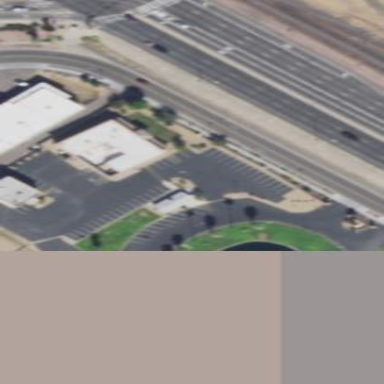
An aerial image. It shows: Parking area with asphalt surface.